Question: Firstly, let me say that I am Spanish so my English is not so good, so please be patient if you find it difficult to understand what I am to say.
Having said that, the problem I have when using Google Apps Script is that the kind of window that is being opened when coding isn't work.
For instance: If I type.... 'var doc = documentapp.' nothing happens, that is, the kind of windows that shows the different methods doesn't even try to open, nothing happens
To help you understand the problem I have, I attached a picture with "what should happen" when coding...
I am in despair.. I don't know what is happening.
If you see the picture, when docfile. is typed a windows is open with different methods, like GetEditors and so on..
Well, that the problem I have, that doesn't happen to me when typing code.

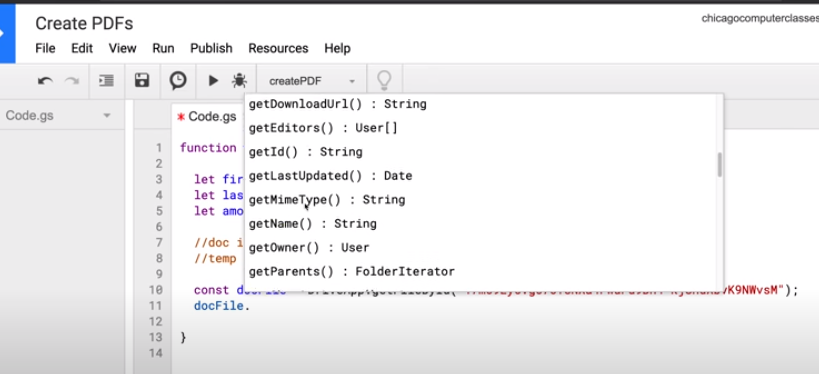
Answer: ## Google Apps Script doesn't show the methods when coding
- - 'DocumentApp''documentapp'- '.'